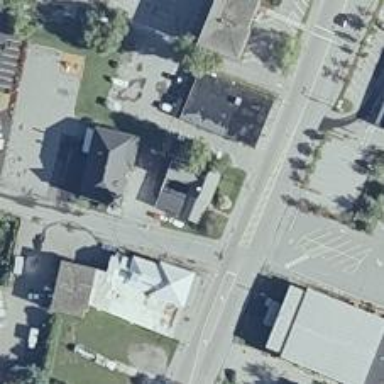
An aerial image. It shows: Clinic.